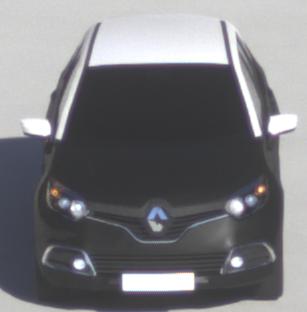
Make: Renault
Model: Captur ENERGY TCe 90
Detailed model: Captur (I)
Model produced from: 2013/06
Model produced until: 2015/05
Doors: 5
Color: black
Road condition: dry road
Daytime: morning or afternoon
Contrast: high contrast